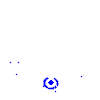
Particle: electron